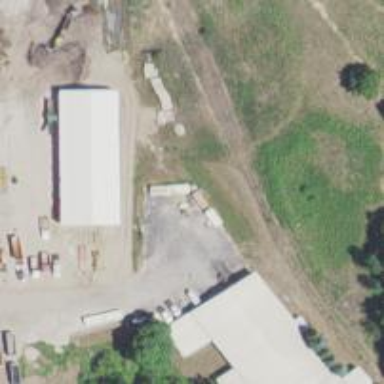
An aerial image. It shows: Rail spur service.